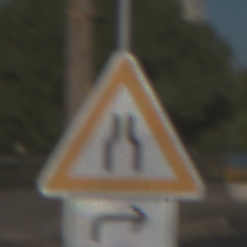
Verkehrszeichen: VerengteFahrbahn
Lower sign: RichtungsangabeDurchPfeile5
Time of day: MorningAfternoon
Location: Outdoor (Urban)
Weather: Clear
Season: NotSpecified
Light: Natural